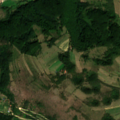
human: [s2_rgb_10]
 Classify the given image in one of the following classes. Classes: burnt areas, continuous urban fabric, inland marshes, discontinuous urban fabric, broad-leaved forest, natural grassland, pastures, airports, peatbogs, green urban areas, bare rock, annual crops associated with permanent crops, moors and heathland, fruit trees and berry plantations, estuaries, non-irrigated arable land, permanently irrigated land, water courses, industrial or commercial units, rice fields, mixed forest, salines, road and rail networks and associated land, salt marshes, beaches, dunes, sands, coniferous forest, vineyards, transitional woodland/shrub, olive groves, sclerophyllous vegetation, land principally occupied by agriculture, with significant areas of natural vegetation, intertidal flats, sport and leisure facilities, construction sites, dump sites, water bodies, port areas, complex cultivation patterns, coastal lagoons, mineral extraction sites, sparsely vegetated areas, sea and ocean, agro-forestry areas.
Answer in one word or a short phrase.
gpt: pastures, complex cultivation patterns, land principally occupied by agriculture, with significant areas of natural vegetation, broad-leaved forest, natural grassland, transitional woodland/shrub